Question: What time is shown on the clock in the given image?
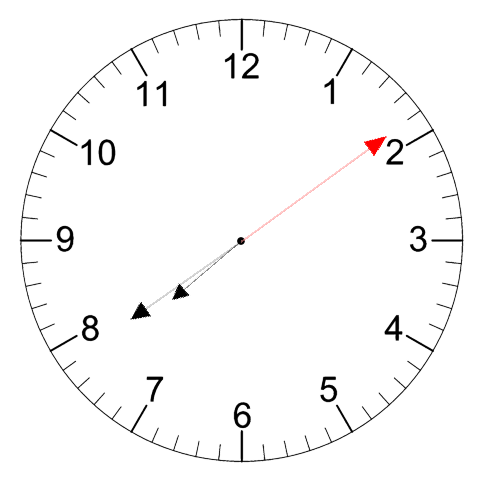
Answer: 07:39:09